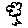
Label: tree